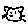
Label: cat